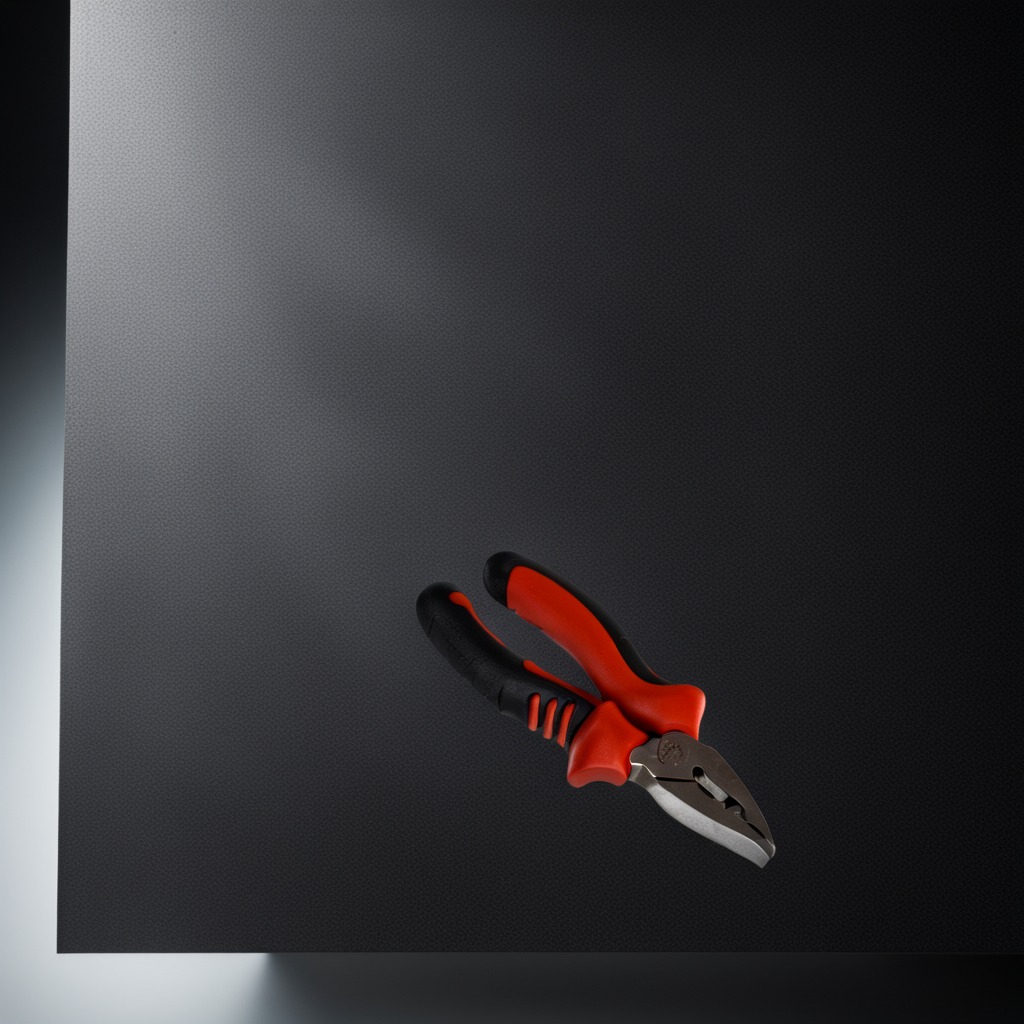
A plier is lying on the clean granite tabletop.